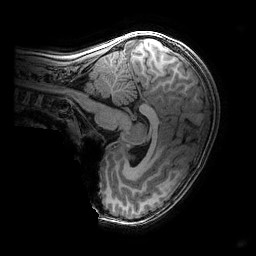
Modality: T1w
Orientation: sagittal
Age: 12
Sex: male
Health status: ill
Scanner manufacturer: ge
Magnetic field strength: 3 T
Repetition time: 0.007664 s
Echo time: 0.00342 s